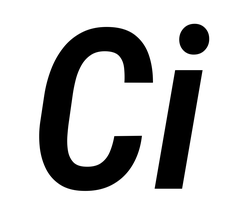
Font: Roboto-Italic_Condensed_SemiBold_Italic